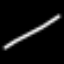
Label: line